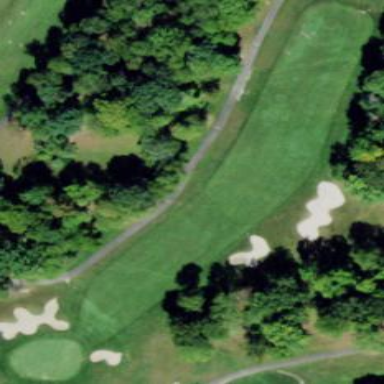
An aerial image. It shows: Golf fairway surrounded by grass.